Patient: sex M, age 78
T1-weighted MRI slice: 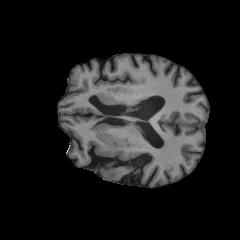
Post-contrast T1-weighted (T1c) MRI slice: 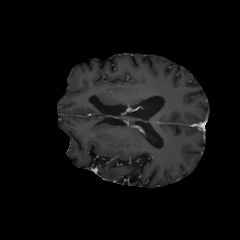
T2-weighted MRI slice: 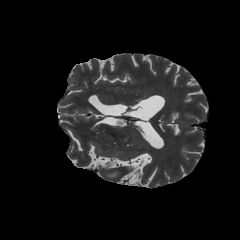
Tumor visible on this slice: yes
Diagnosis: Glioblastoma, IDH-wildtype
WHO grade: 4